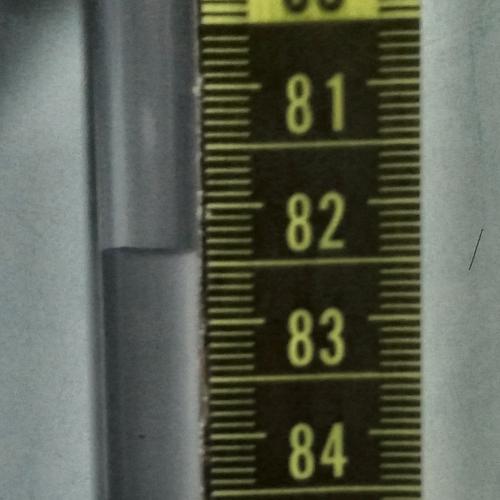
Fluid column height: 82.4 cm